Aerial crown-view tile of a tropical tree (Barro Colorado Island, Panama), acquired 20250414:
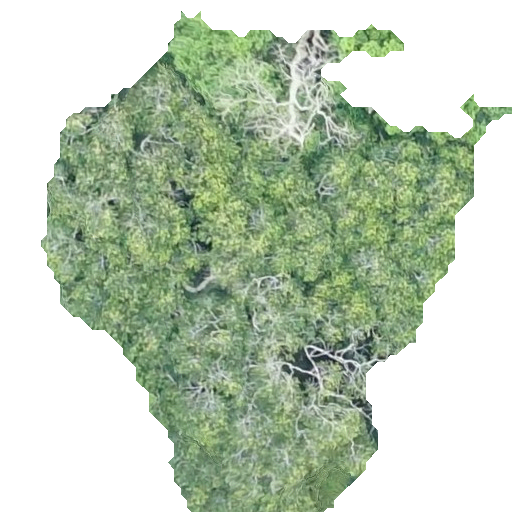
Species: Guatteria lucens
GBIF accepted scientific name: Guatteria lucens
Crown area: 210.894 m²